Question: I've downloaded the latest code for 'Automapper' on <URL>, but it won't compile. When I look at the 'Automapper's' project's references in the 'Core' folder, it's empty. How can this be? I need to add the 'Automapper's' projects to my solution - not allowed to reference the .dll, unfortunately. What should I do? Is this because it's strongly named?
No references, so won't compile.

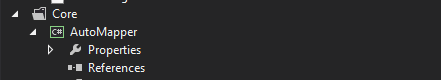
Answer: As best as I can tell, 'AutoMapper' targets multiple platforms (I don't need this), so it references '.NET Portable Subset' to achieve this. I removed this reference and replaced it with the standard assembly references. The project now compiles and I'm using it in my solution